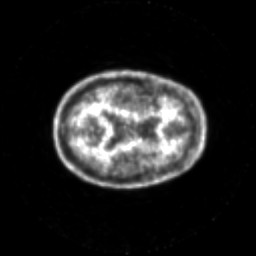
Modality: PET
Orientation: axial
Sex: female
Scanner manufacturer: siemens